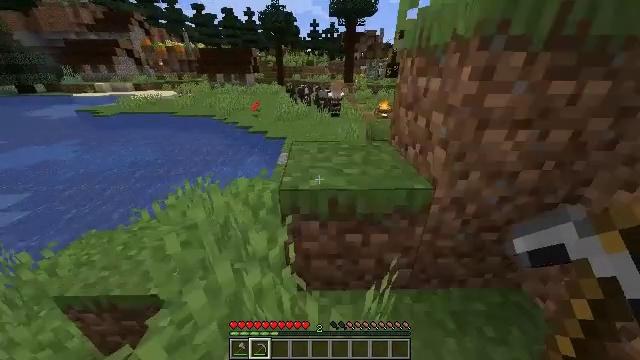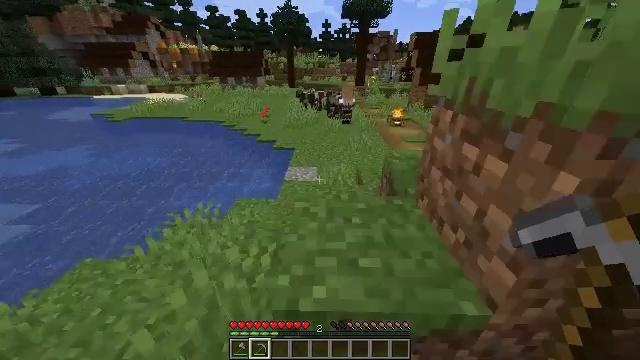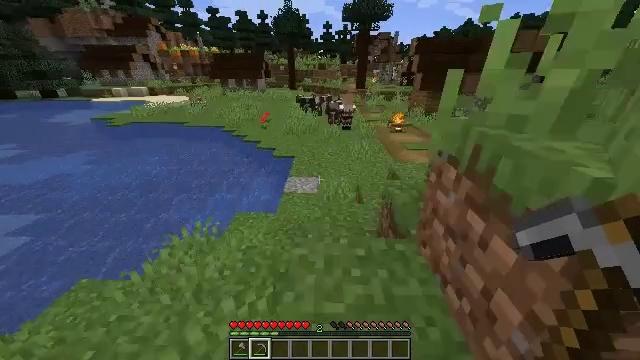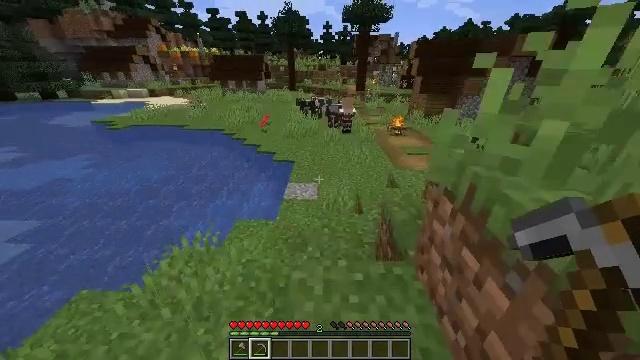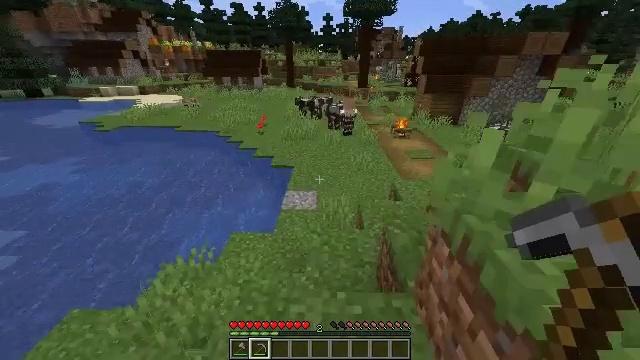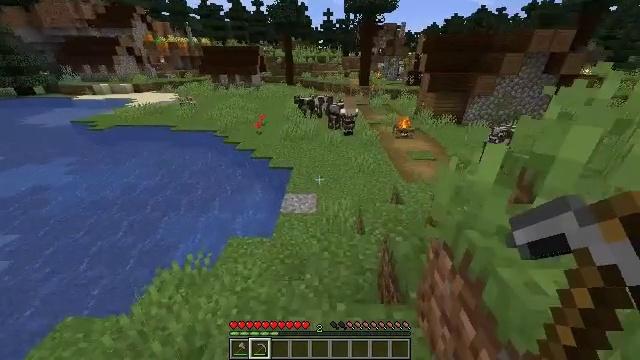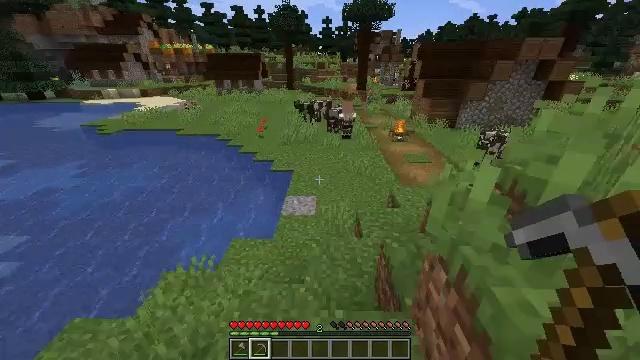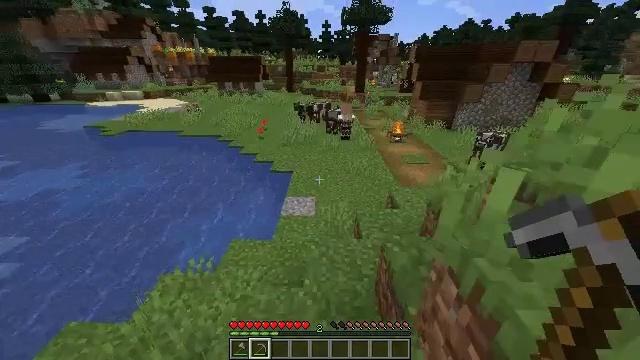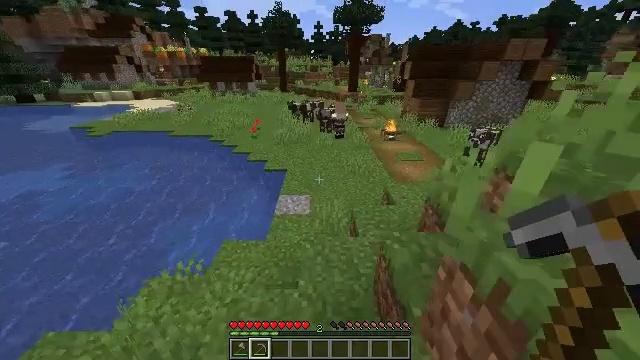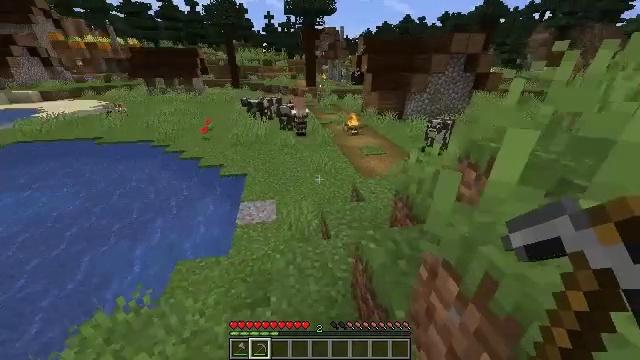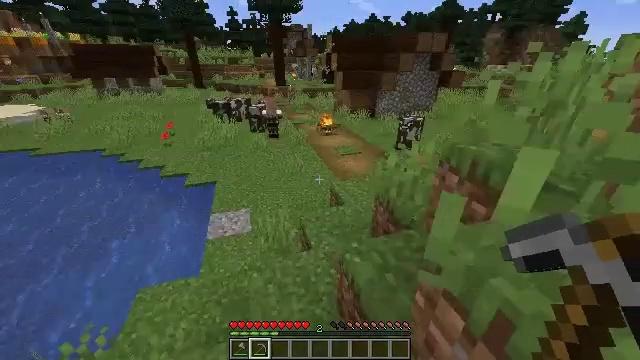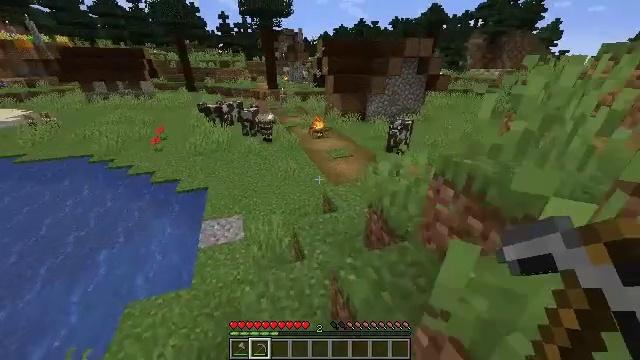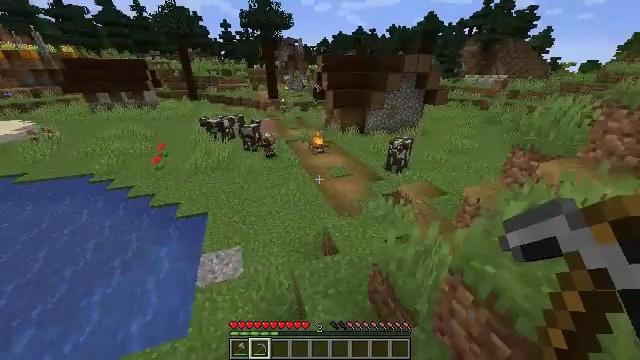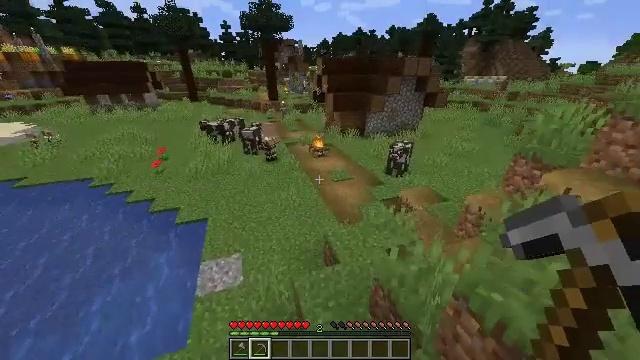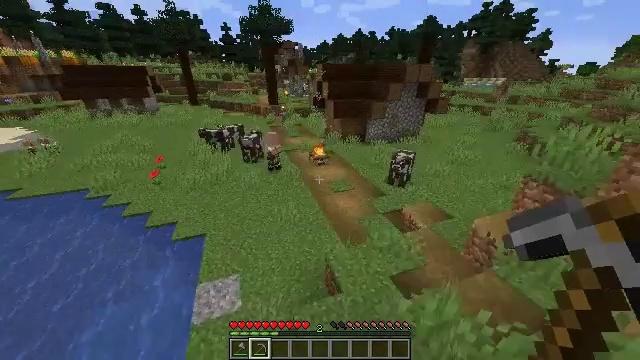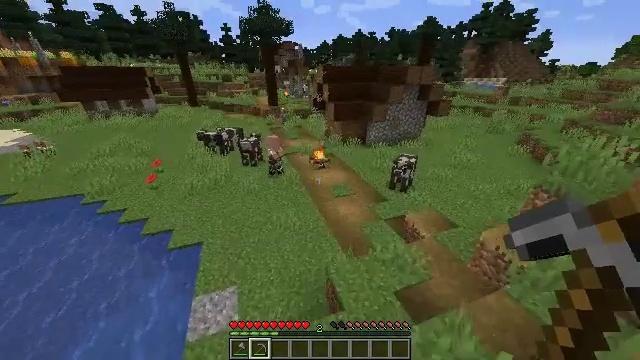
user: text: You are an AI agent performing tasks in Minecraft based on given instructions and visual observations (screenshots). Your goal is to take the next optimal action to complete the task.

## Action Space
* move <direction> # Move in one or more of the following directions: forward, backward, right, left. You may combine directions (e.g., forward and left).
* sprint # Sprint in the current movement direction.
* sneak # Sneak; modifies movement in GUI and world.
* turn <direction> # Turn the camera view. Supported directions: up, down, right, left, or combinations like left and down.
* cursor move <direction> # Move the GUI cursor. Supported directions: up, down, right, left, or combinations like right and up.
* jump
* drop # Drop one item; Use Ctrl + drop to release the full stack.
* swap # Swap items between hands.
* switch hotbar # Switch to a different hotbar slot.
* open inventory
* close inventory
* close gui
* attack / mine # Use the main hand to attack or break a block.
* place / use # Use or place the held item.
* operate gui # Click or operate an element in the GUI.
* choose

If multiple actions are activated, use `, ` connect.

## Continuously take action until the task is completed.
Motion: motion action
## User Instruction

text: Mine fern in the forest.
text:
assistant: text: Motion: move forward, sprint, turn left, jump
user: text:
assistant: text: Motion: move forward, sprint, jump
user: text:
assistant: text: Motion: move forward, sprint, jump
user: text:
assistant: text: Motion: move forward, sprint, jump
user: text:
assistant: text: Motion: move forward, sprint, jump
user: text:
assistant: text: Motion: move forward, sprint
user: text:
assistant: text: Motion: move forward, sprint
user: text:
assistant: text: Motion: move forward, sprint, turn right
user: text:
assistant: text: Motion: move forward, sprint, turn right
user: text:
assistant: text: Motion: move forward, sprint, turn right
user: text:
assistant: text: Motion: move forward, sprint, turn right, jump
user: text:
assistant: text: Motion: move forward, sprint, jump
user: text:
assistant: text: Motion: move forward, sprint, jump
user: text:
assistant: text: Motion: move forward, sprint, jump
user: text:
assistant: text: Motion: move forward, sprint, jump
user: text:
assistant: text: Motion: move forward, sprint, jump
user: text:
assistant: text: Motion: move forward, sprint
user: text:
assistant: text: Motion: move forward, sprint
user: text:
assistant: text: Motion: move forward, sprint
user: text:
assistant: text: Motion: move forward, sprint
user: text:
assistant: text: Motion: move forward, sprint
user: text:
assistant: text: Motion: move forward, sprint
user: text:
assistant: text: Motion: move forward, sprint
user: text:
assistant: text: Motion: move forward, sprint, turn left
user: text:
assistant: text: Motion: move forward, sprint, turn left
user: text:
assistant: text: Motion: move forward, sprint
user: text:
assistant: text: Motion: move forward, sprint, jump
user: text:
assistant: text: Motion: move forward, sprint, jump
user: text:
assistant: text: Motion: move forward, sprint, turn right and down, jump
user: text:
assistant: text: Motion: move forward, sprint